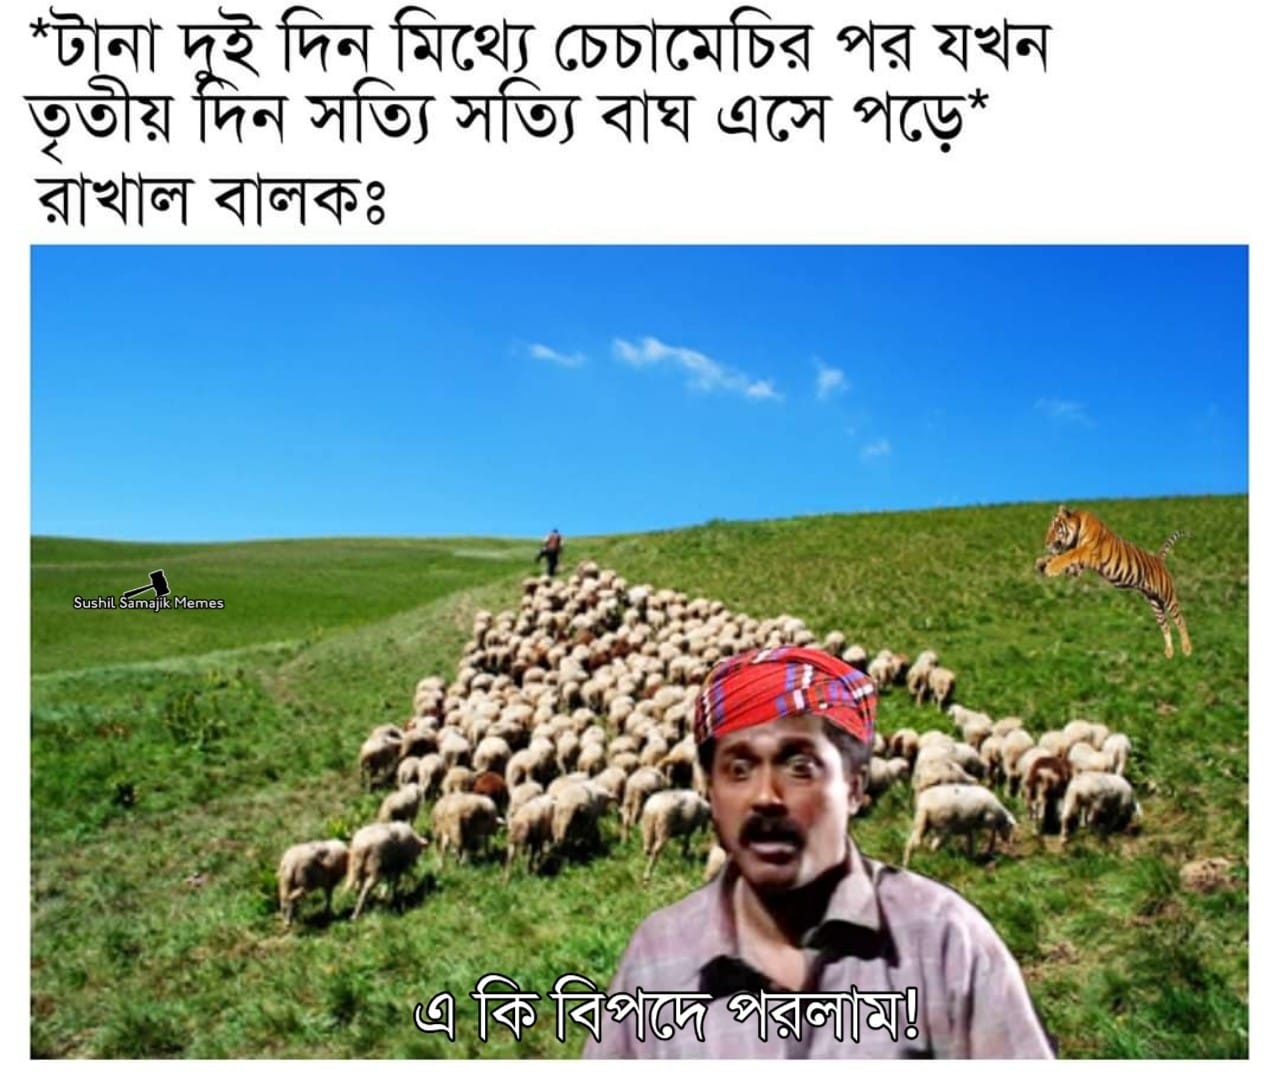
Caption: * টানা দুই দিন মিথ্যে চেচামেচির পর যখন তৃতীয় দিন সত্যি সত্যি বাঘ এসে পড়ে*    রাখাল বালকঃ    এ কি বিপদে পারলাম !
Label: non-hate